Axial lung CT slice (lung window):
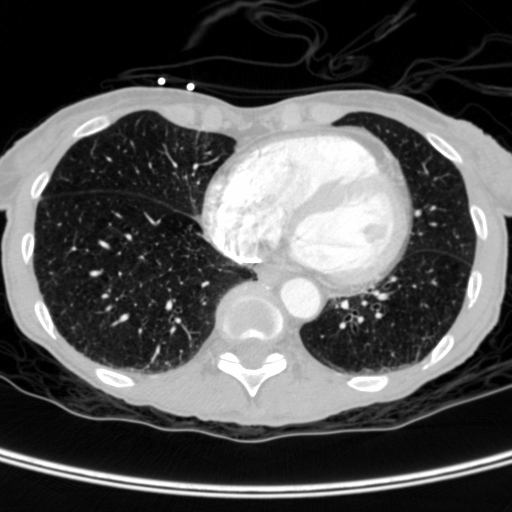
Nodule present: no